Question: I have a fresh Yosemite installed mac. From the command prompt I can verify that I have 1.8 installed:
'''
+-user@fox ~
+-$ java -version
java version "1.8.0_25"
Java(TM) SE Runtime Environment (build 1.8.0_25-b17)
Java HotSpot(TM) 64-Bit Server VM (build 25.25-b02, mixed mode)
+-user@fox ~
+-$ javac -version
javac 1.8.0_25
+-user@fox ~
+-$ where javac
/usr/bin/javac
+-user@fox ~
+-$ ls -al /usr/bin/javac
lrwxr-xr-x 1 root wheel 75 Jun 18 17:26 /usr/bin/javac -> /System/Library/Frameworks/JavaVM.framework/Versions/Current/Commands/javac
+-user@fox /usr/libexec
+-$ /usr/libexec/java_home -V
Matching Java Virtual Machines (4):
1.8.0_25, x86_64: "Java SE 8" /Library/Java/JavaVirtualMachines/jdk1.8.0_25.jdk/Contents/Home
1.7.0_07, x86_64: "Java SE 7" /Library/Java/JavaVirtualMachines/jdk1.7.0_07.jdk/Contents/Home
1.6.0_35-b10-428, x86_64: "Java SE 6" /Library/Java/JavaVirtualMachines/1.6.0_35-b10-428.jdk/Contents/Home
1.6.0_35-b10-428, i386: "Java SE 6" /Library/Java/JavaVirtualMachines/1.6.0_35-b10-428.jdk/Contents/Home
/Library/Java/JavaVirtualMachines/jdk1.8.0_25.jdk/Contents/Home
'''
When I try to start IntelliJ IDEA 14 I get this error

clicking update takes me to this page: <URL> . Do I need to install something from that page? if so, why? I already have java
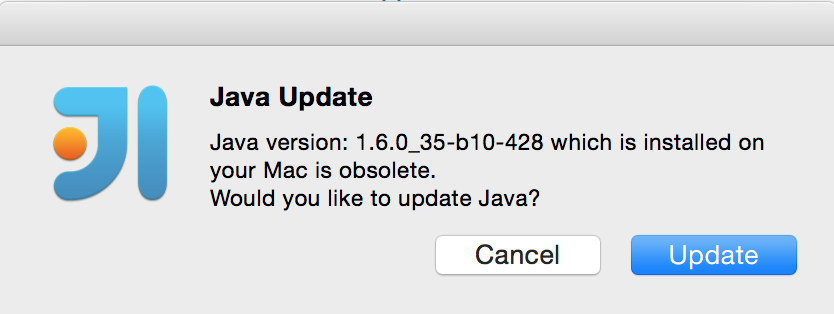
Answer: Go to 'IntelliJIDEA/Contents/Info.plist' and change 'JVMVersion' to '1.8*'.